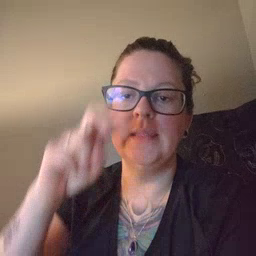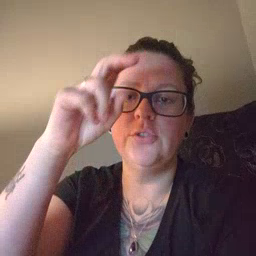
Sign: stairs